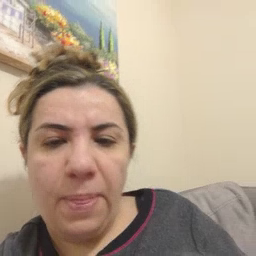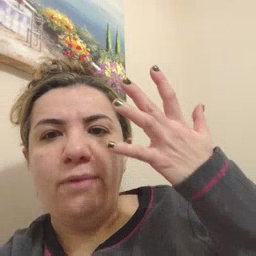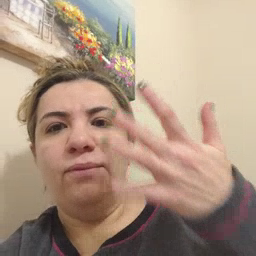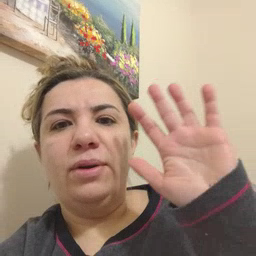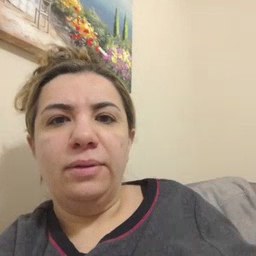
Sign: finish